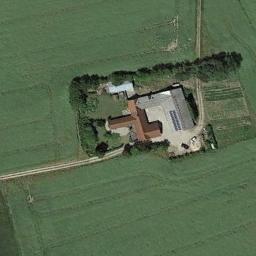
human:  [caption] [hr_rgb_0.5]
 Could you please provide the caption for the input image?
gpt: One road is next to the sparse residential .

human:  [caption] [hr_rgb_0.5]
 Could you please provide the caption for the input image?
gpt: The sparse residential is on the grass next to some trees and a road .

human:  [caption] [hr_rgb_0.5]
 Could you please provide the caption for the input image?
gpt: There are several houses of different sizes in sparse residential areas surrounded by farmland .

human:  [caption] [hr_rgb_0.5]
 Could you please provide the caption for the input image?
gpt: There are blocks of residential areas between the jungles .

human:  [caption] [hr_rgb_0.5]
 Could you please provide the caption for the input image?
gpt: A sparse residential area with a brown building and a gray building on the green meadow .